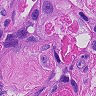
Metastatic tissue present: yes